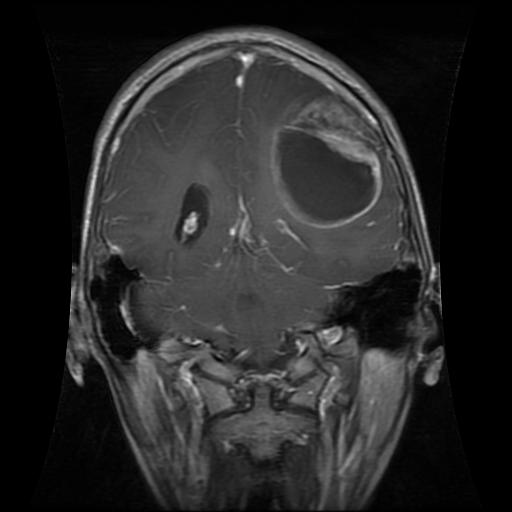
Label: glioma